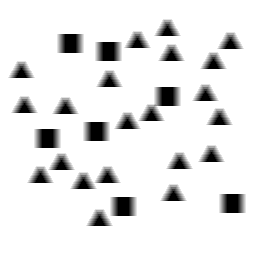
Squares: 7
Triangles: 21
Stars: 0
Total shapes: 28